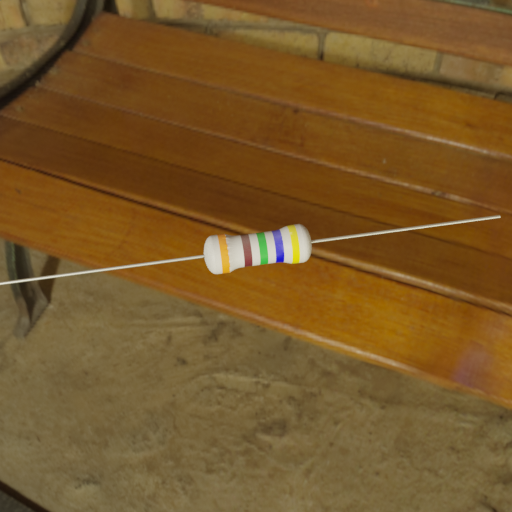
Resistor colour bands (in order): orange, brown, green, blue, yellow